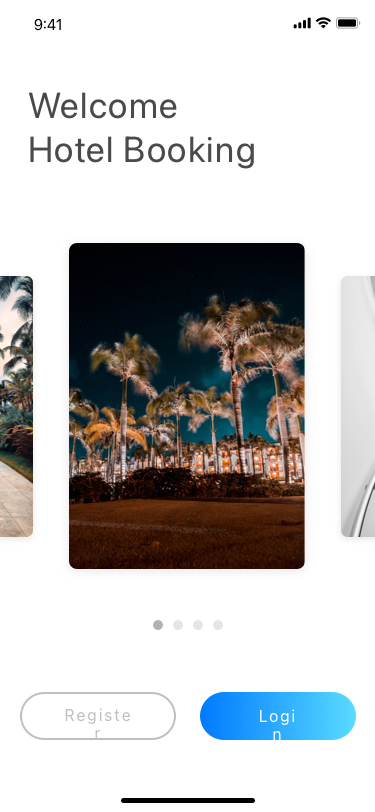
Text in this UI design:
Welcome
Hotel Booking